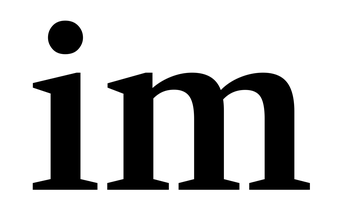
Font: LibreCaslonText_SemiBold